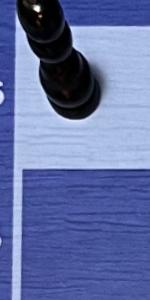
Label: Empty